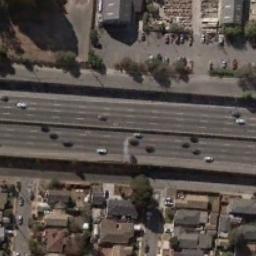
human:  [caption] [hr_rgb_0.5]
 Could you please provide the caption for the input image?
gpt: There are many buildings and roads and green plants on both sides of the freeway, And there are many cars on the freeway .

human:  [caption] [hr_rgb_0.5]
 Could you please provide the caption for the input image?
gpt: The workshops on the highway are widely spaced .

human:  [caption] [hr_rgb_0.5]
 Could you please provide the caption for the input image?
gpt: A straight freeway goes through the block and some houses are on both sides of the freeway .

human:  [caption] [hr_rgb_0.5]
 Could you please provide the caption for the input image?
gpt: The freeway is between the parking lot and some houses .

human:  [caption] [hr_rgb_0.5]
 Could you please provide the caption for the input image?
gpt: There are many brown buildings beside the freeway .